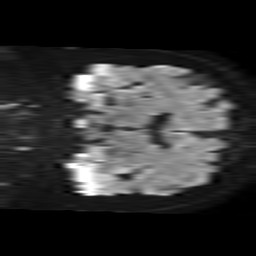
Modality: TRACE
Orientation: coronal
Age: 56
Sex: male
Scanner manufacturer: philips
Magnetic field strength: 1.5 T
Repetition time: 4.6 s
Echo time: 0.08517 s